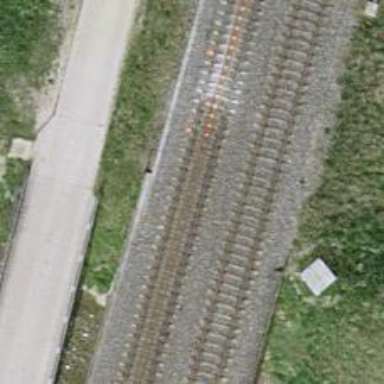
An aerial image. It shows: Bridge over railway with electrified contact lines.